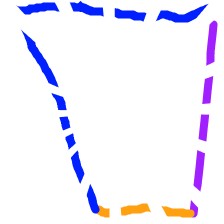
Shape: trapezoid